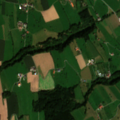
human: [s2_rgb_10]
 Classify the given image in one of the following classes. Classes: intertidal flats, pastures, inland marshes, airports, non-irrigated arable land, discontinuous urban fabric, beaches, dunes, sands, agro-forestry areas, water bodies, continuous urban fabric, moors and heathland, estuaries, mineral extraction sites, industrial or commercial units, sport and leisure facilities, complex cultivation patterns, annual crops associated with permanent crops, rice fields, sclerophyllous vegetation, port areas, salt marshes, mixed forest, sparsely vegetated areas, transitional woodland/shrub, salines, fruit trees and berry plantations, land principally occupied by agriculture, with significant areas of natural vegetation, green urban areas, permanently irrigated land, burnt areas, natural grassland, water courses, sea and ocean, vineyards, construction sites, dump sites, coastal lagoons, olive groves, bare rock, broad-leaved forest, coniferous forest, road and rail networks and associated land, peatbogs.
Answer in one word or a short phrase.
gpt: non-irrigated arable land, complex cultivation patterns, land principally occupied by agriculture, with significant areas of natural vegetation, coniferous forest